Question: '''
gru_out = Bidirectional(GRU(hiddenlayer_num, return_sequences=True))(embedded)
#Tensor("concat_v2_8:0", shape=(?, ?, 256), dtype=float32)
'''
I use Keras to create a GRU model.I want to gather information from all the node vectors of the GRU model, instead of the last node vector.
For example, I need to get the maximum value of each vector, like the image description, but I have no idea on how to do this.

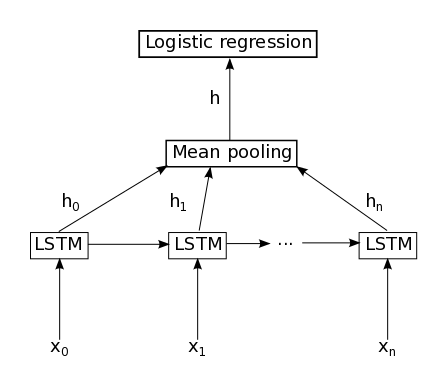
Answer: One may use <URL> described here:
'''
gru_out = Bidirectional(GRU(hiddenlayer_num, return_sequences=True))(embedded)
max_pooled = GlobalMaxPooling1D(gru_out)
'''